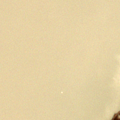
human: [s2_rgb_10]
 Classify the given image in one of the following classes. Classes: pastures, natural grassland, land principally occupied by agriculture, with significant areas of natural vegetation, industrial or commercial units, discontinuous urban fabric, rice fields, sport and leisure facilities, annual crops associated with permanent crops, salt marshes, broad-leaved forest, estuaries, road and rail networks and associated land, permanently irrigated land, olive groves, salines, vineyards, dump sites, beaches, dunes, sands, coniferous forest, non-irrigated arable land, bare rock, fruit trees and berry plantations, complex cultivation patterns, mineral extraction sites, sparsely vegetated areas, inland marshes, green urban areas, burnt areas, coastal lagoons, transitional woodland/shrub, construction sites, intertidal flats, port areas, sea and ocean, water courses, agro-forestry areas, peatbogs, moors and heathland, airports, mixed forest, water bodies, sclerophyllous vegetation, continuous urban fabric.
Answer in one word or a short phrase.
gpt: inland marshes, water bodies